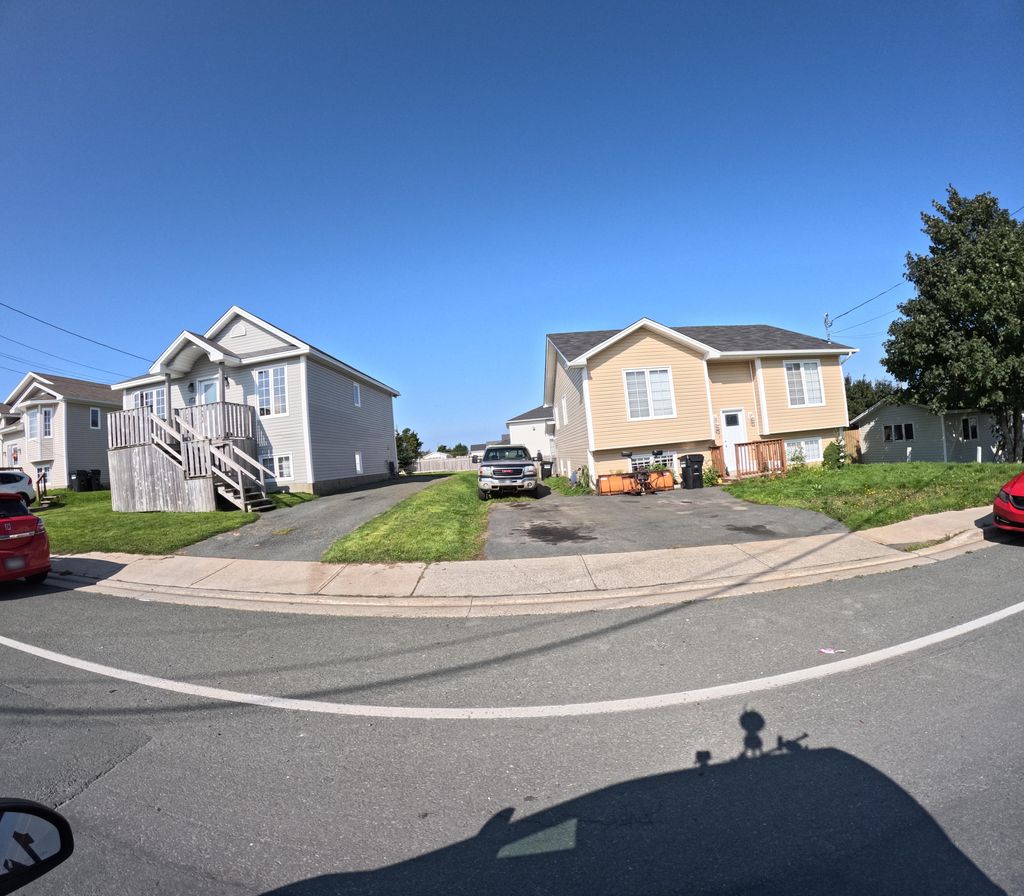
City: st_johns